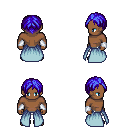
a pixel art fantasy rpg character, male body template, human, dark skin, overskirt, white pants, blue parted hairstyle, white cloth bracers, black shoes, four views (front, back, left, right), 2x2 character sprite sheet, small pixel art, hard edges, no anti-aliasing